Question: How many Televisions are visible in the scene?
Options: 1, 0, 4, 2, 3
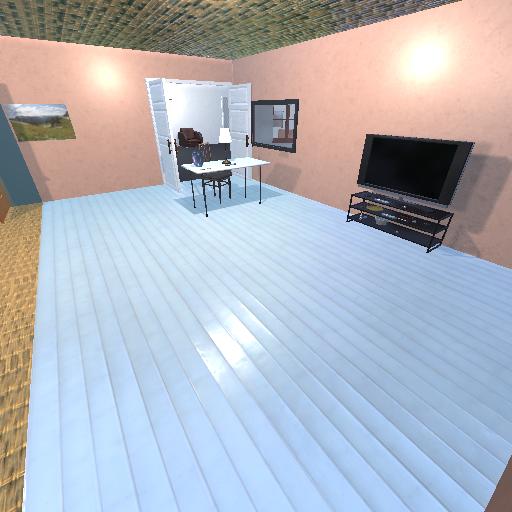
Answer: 1